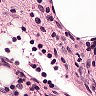
Metastatic tissue present: no